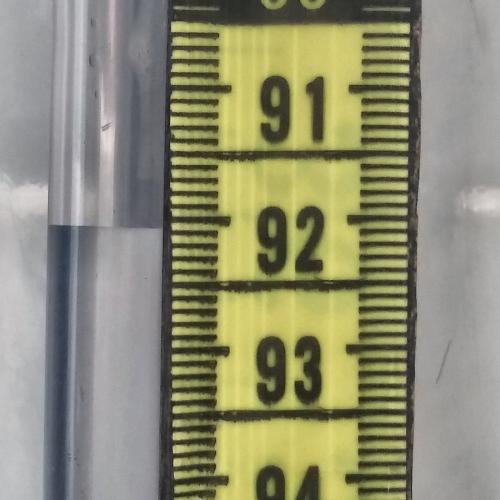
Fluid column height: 92.1 cm